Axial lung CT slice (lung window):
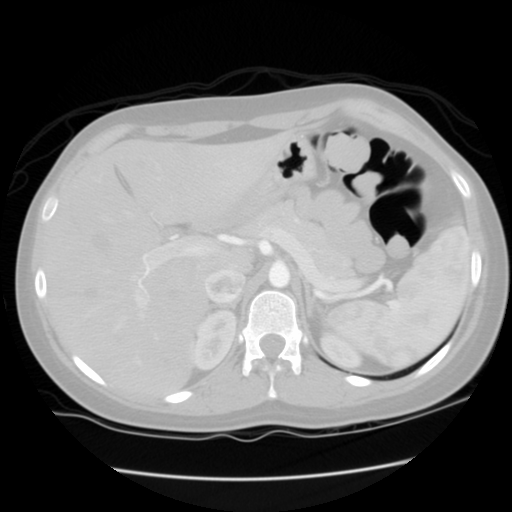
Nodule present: no